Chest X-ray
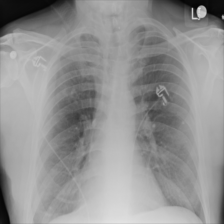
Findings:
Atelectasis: negative
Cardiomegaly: negative
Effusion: negative
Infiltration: negative
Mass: negative
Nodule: negative
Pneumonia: negative
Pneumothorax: negative
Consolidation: negative
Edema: negative
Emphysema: negative
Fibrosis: negative
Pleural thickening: negative
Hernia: negative